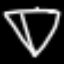
Label: diamond